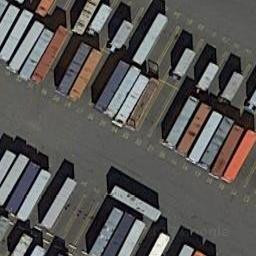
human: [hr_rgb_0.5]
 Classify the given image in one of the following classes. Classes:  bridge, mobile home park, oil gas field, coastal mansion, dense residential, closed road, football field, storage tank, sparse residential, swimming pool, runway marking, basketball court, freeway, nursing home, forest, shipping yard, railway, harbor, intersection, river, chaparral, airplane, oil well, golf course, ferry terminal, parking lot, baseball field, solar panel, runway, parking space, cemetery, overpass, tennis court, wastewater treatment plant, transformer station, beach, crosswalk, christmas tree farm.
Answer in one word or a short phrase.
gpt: shipping yard